Question: I'm trying to make a bundle layout with D3. However, I'd like to make it non-hierarchical (or pseudo non-hierarchical) so as to have no gaps between the edge nodes. The image below hopefully serves as a good example of the gaps I would like to remove (see top of image between different coloured text).

I've attempted to remedy this two ways: by replacing the type which distinguishes node types with a generic type, and by replacing the node type with the authors' names (thereby making all nodes a different type, forcing equal spacing). The former of these attempts being similar to the suggestion proposed in response to <URL> query.
However, when I run the line
'''
var nodes = cluster.nodes(packageHierarchy(theArr, id_to_user_dict));
'''
I inevitably get the error "Uncaught TypeError: Cannot read property 'parent' of undefined." How can I force a generic root on this data so that my code works properly?
My code to generate the code structure for the included diagram is below. The two solutions that I proposed above are commented out within the "package hierarchy" function. Note that it is derived from <URL>.
'''
function packageHierarchy(classes, dictionary) {
for (var i = 0; i < classes.length; i++){
var imports = [];
// classes[i].name = "root" + "^" + classes[i]["author"];
// classes[i].name = classes[i]["author"] + "^" + classes[i]["author"];
classes[i].name = classes[i]["type"] + "^" + classes[i]["author"];
for (var j = 0; j < classes[i]["values"].length; j++){
if (classes[i]["values"][j]["type"] == "comments"){
var responseObj = classes[i]["values"][j]["in_response_to"];
var responseAuthor = dictionary[classes[i]["values"][j]["in_response_to"]];
if (responseAuthor != undefined){
imports.push(responseAuthor);
}
}
}
classes[i].imports = imports;
}
var map = {};
function find(name, data) {
var node = map[name], i;
if (!node) {
node = map[name] = data || {name: name, children: [] };
if (name.length) {
node.parent = find(name.substring(0, i = name.indexOf("^")));
node.parent.children.push(node);
node.key = name.substring(i + 1);
}
}
return node;
}
classes.forEach(function(d) {
find(d.name, d);
});
return map[""];
}
'''
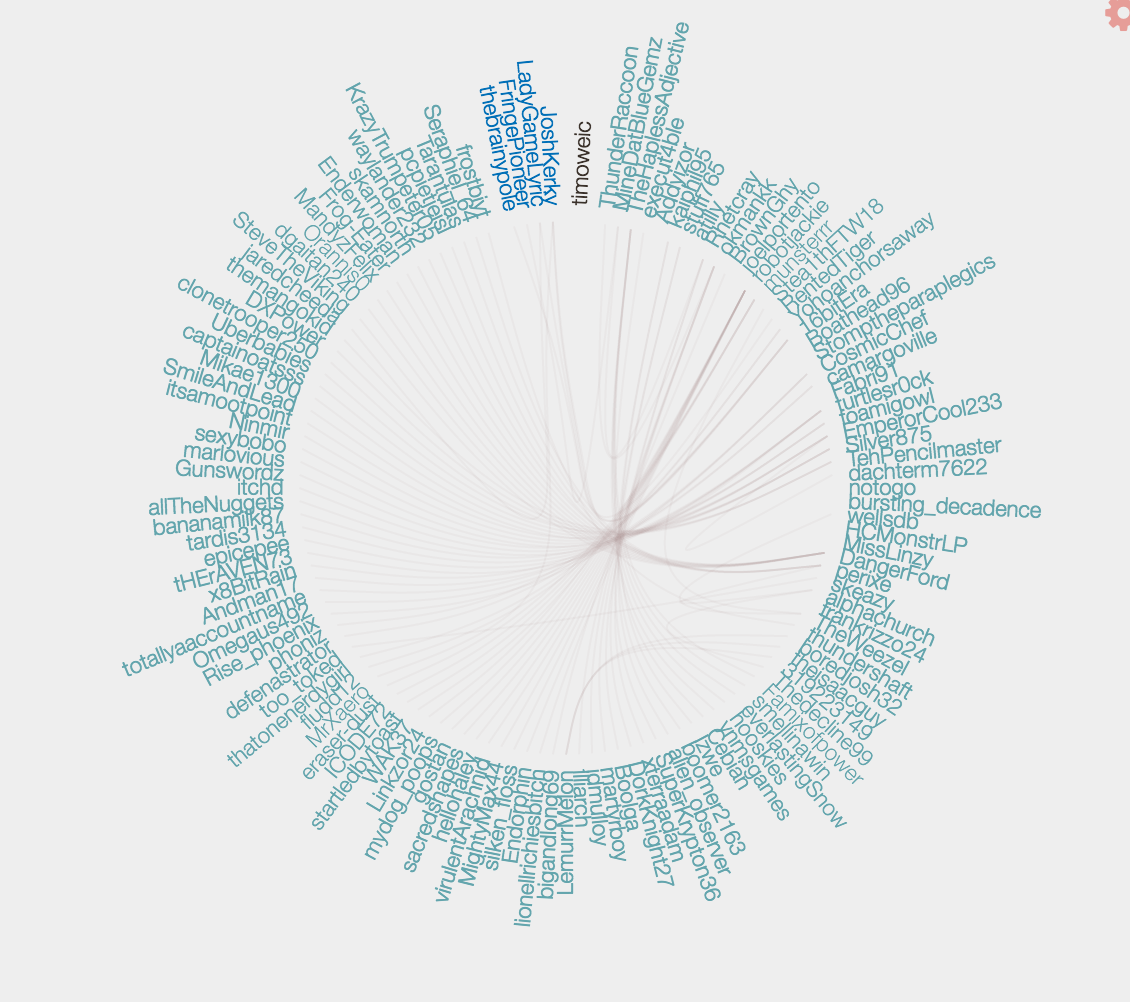
Answer: You already mentioned two ideas for the solution, however, I would suggest third, completely different idea.
The distance between groups is determined by D3 cluster layout. The default behavior is to leave empty space of size of one node between groups.
I have this code snippet involving D3 bundle layout, with default gap between groups:
'''
var diameter = 300,
radius = diameter / 2,
innerRadius = radius - 80;
var cluster = d3.layout.cluster()
.size([360, innerRadius])
.sort(null)
.value(function(d) { return d.size; });
var bundle = d3.layout.bundle();
var line = d3.svg.line.radial()
.interpolate("bundle")
.tension(.85)
.radius(function(d) { return d.y; })
.angle(function(d) { return d.x / 180 * Math.PI; });
var svg = d3.select("body").append("svg")
.attr("width", diameter)
.attr("height", diameter)
.append("g")
.attr("transform", "translate(" + radius + "," + radius + ")");
var classes = getData();
var nodes = cluster.nodes(packageHierarchy(classes)),
links = packageImports(nodes);
svg.selectAll(".link")
.data(bundle(links))
.enter()
.append("path")
.attr("class", "link")
.attr("d", line);
svg.selectAll(".node")
.data(nodes.filter(function(n) { return !n.children; }))
.enter()
.append("g")
.attr("class", "node")
.attr("transform", function(d) {
return "rotate(" + (d.x - 90) + ")translate(" + d.y + ")";
})
.append("text")
.attr("dx", function(d) { return d.x < 180 ? 8 : -8; })
.attr("dy", ".31em")
.attr("text-anchor", function(d) { return d.x < 180 ? "start" : "end"; })
.attr("transform", function(d) { return d.x < 180 ? null : "rotate(180)"; })
.text(function(d) { return d.key; });
d3.select(self.frameElement).style("height", diameter + "px");
// Lazily construct the package hierarchy from class names.
function packageHierarchy(classes) {
var map = {};
function find(name, data) {
var node = map[name], i;
if (!node) {
node = map[name] = data || {name: name, children: []};
if (name.length) {
node.parent = find(name.substring(0, i = name.lastIndexOf(".")));
node.parent.children.push(node);
node.key = name.substring(i + 1);
}
}
return node;
}
classes.forEach(function(d) {
find(d.name, d);
});
return map[""];
}
// Return a list of imports for the given array of nodes.
function packageImports(nodes) {
var map = {},
imports = [];
// Compute a map from name to node.
nodes.forEach(function(d) {
map[d.name] = d;
});
// For each import, construct a link from the source to target node.
nodes.forEach(function(d) {
if (d.imports) d.imports.forEach(function(i) {
imports.push({source: map[d.name], target: map[i]});
});
});
return imports;
}
function getData() {
return [
{"name":"Female.Ann", "imports":["Male.Andrew"]},
{"name":"Female.Brenda", "imports":["Male.Bill"]},
{"name":"Female.Claudia", "imports":["Male.Andrew"]},
{"name":"Female.Claudia", "imports":["Male.Bill"]},
{"name":"Female.Deborah", "imports":["Male.Darryl"]},
{"name":"Female.Emily", "imports":["Male.Andrew"]},
{"name":"Female.Flora", "imports":["Male.Darryl"]},
{"name":"Female.Gia", "imports":["Male.Darryl"]},
{"name":"Female.Hannah", "imports":["Male.Curtis"]},
{"name":"Female.Irene", "imports":["Male.Hugh"]},
{"name":"Male.Andrew", "imports":["Female.Emily"]},
{"name":"Male.Bill", "imports":["Female.Emily"]},
{"name":"Male.Curtis", "imports":["Female.Emily"]},
{"name":"Male.Darryl", "imports":["Female.Claudia"]},
{"name":"Male.Edgar", "imports":["Female.Claudia"]},
{"name":"Male.Franklin", "imports":["Female.Claudia"]},
{"name":"Male.George", "imports":["Female.Claudia"]},
{"name":"Male.Hugh", "imports":["Female.Claudia"]},
];
};
'''
'''
.node {
font: 11px "Helvetica Neue", Helvetica, Arial, sans-serif;
}
.link {
stroke: steelblue;
stroke-opacity: .4;
fill: none;
}
'''
'''
<script src="https://cdnjs.cloudflare.com/ajax/libs/d3/3.4.11/d3.min.js"></script>
'''

This can be modified by providing custom 'separation()' function to the cluster layout.
In the following snippet, I added only a line:
'''
.separation(function(a, b) { return 1; })
'''
and the gap disappeared!
'''
var diameter = 300,
radius = diameter / 2,
innerRadius = radius - 80;
var cluster = d3.layout.cluster()
.separation(function(a, b) { return 1; })
.size([360, innerRadius])
.sort(null)
.value(function(d) { return d.size; });
var bundle = d3.layout.bundle();
var line = d3.svg.line.radial()
.interpolate("bundle")
.tension(.85)
.radius(function(d) { return d.y; })
.angle(function(d) { return d.x / 180 * Math.PI; });
var svg = d3.select("body").append("svg")
.attr("width", diameter)
.attr("height", diameter)
.append("g")
.attr("transform", "translate(" + radius + "," + radius + ")");
var classes = getData();
var nodes = cluster.nodes(packageHierarchy(classes)),
links = packageImports(nodes);
svg.selectAll(".link")
.data(bundle(links))
.enter()
.append("path")
.attr("class", "link")
.attr("d", line);
svg.selectAll(".node")
.data(nodes.filter(function(n) { return !n.children; }))
.enter()
.append("g")
.attr("class", "node")
.attr("transform", function(d) {
return "rotate(" + (d.x - 90) + ")translate(" + d.y + ")";
})
.append("text")
.attr("dx", function(d) { return d.x < 180 ? 8 : -8; })
.attr("dy", ".31em")
.attr("text-anchor", function(d) { return d.x < 180 ? "start" : "end"; })
.attr("transform", function(d) { return d.x < 180 ? null : "rotate(180)"; })
.text(function(d) { return d.key; });
d3.select(self.frameElement).style("height", diameter + "px");
// Lazily construct the package hierarchy from class names.
function packageHierarchy(classes) {
var map = {};
function find(name, data) {
var node = map[name], i;
if (!node) {
node = map[name] = data || {name: name, children: []};
if (name.length) {
node.parent = find(name.substring(0, i = name.lastIndexOf(".")));
node.parent.children.push(node);
node.key = name.substring(i + 1);
}
}
return node;
}
classes.forEach(function(d) {
find(d.name, d);
});
return map[""];
}
// Return a list of imports for the given array of nodes.
function packageImports(nodes) {
var map = {},
imports = [];
// Compute a map from name to node.
nodes.forEach(function(d) {
map[d.name] = d;
});
// For each import, construct a link from the source to target node.
nodes.forEach(function(d) {
if (d.imports) d.imports.forEach(function(i) {
imports.push({source: map[d.name], target: map[i]});
});
});
return imports;
}
function getData() {
return [
{"name":"Female.Ann", "imports":["Male.Andrew"]},
{"name":"Female.Brenda", "imports":["Male.Bill"]},
{"name":"Female.Claudia", "imports":["Male.Andrew"]},
{"name":"Female.Claudia", "imports":["Male.Bill"]},
{"name":"Female.Deborah", "imports":["Male.Darryl"]},
{"name":"Female.Emily", "imports":["Male.Andrew"]},
{"name":"Female.Flora", "imports":["Male.Darryl"]},
{"name":"Female.Gia", "imports":["Male.Darryl"]},
{"name":"Female.Hannah", "imports":["Male.Curtis"]},
{"name":"Female.Irene", "imports":["Male.Hugh"]},
{"name":"Male.Andrew", "imports":["Female.Emily"]},
{"name":"Male.Bill", "imports":["Female.Emily"]},
{"name":"Male.Curtis", "imports":["Female.Emily"]},
{"name":"Male.Darryl", "imports":["Female.Claudia"]},
{"name":"Male.Edgar", "imports":["Female.Claudia"]},
{"name":"Male.Franklin", "imports":["Female.Claudia"]},
{"name":"Male.George", "imports":["Female.Claudia"]},
{"name":"Male.Hugh", "imports":["Female.Claudia"]},
];
};
'''
'''
.node {
font: 11px "Helvetica Neue", Helvetica, Arial, sans-serif;
}
.link {
stroke: steelblue;
stroke-opacity: .4;
fill: none;
}
'''
'''
<script src="https://cdnjs.cloudflare.com/ajax/libs/d3/3.4.11/d3.min.js"></script>
'''